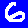
Digit: 6